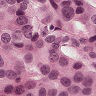
Metastatic tissue present: yes